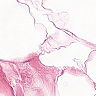
Metastatic tissue present: no